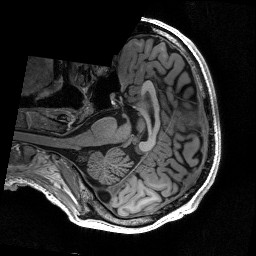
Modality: T1w
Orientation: axial